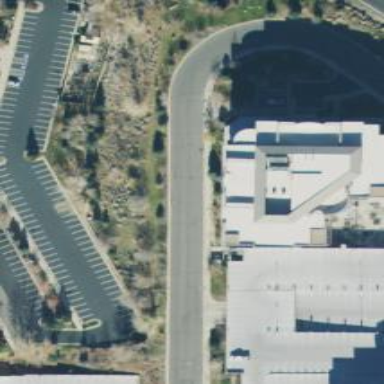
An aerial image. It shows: Office building.